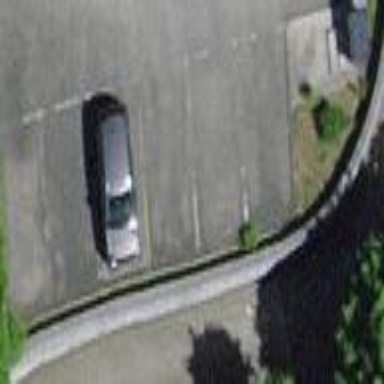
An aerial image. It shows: Street side parking area.